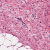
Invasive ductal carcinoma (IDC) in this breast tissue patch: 0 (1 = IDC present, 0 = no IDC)